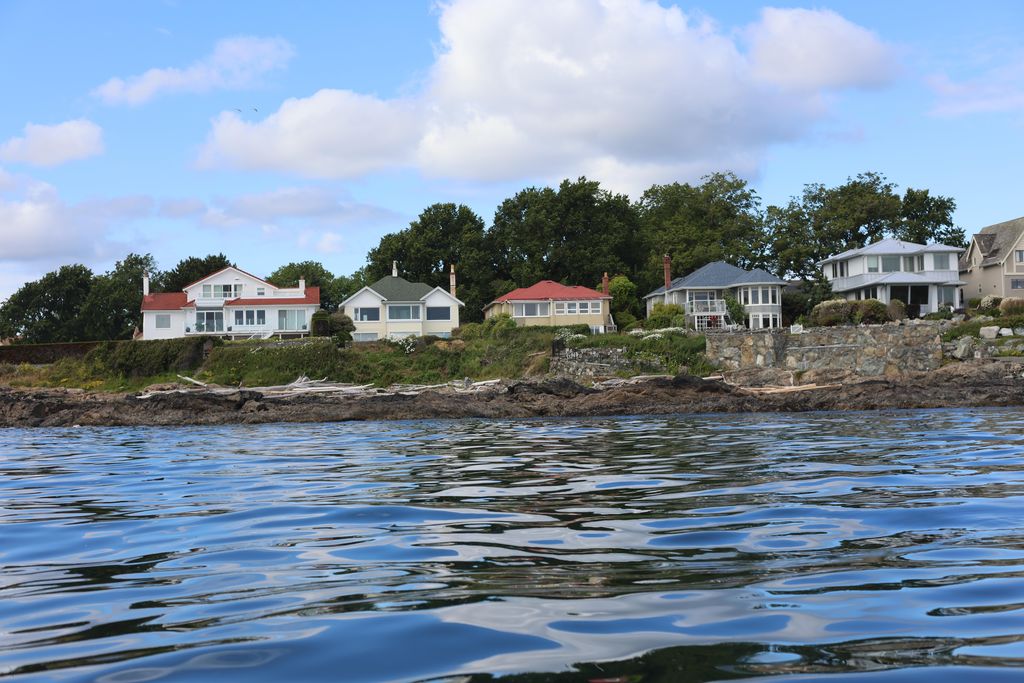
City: victoria